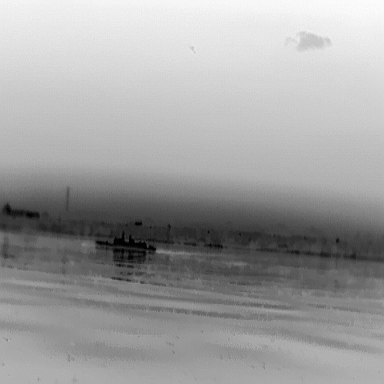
There is a warship in the infrared image.